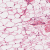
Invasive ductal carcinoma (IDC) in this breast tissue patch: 0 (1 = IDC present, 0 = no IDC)